Question: I generate java classes from db with hibernate. In configuration i set to generate:

And get 3 files from each table. For example:
Address.java
'''
package gen;
// Generated 16.08.2012 12:47:01 by Hibernate Tools 3.4.0.CR1
/**
* Address generated by hbm2java
*/
public class Address implements java.io.Serializable
{
private AddressId id;
public Address()
{
}
public Address(AddressId id)
{
this.id = id;
}
public AddressId getId()
{
return this.id;
}
public void setId(AddressId id)
{
this.id = id;
}
}
'''
AddressId.java
'''
package gen;
// Generated 16.08.2012 12:47:01 by Hibernate Tools 3.4.0.CR1
/**
* AddressId generated by hbm2java
*/
public class AddressId implements java.io.Serializable
{
private String codeOkato;
private String codeKladr;
private String postalCode;
private String region;
private String house;
private String building;
private String structure;
private String apartment;
private String note;
public AddressId()
{
}
public AddressId(String codeOkato, String codeKladr, String postalCode, String region, String house, String building,
String structure, String apartment, String note)
{
this.codeOkato = codeOkato;
this.codeKladr = codeKladr;
this.postalCode = postalCode;
this.region = region;
this.house = house;
this.building = building;
this.structure = structure;
this.apartment = apartment;
this.note = note;
}
public String getCodeOkato()
{
return this.codeOkato;
}
public void setCodeOkato(String codeOkato)
{
this.codeOkato = codeOkato;
}
public String getCodeKladr()
{
return this.codeKladr;
}
public void setCodeKladr(String codeKladr)
{
this.codeKladr = codeKladr;
}
public String getPostalCode()
{
return this.postalCode;
}
public void setPostalCode(String postalCode)
{
this.postalCode = postalCode;
}
public String getRegion()
{
return this.region;
}
public void setRegion(String region)
{
this.region = region;
}
public String getHouse()
{
return this.house;
}
public void setHouse(String house)
{
this.house = house;
}
public String getBuilding()
{
return this.building;
}
public void setBuilding(String building)
{
this.building = building;
}
public String getStructure()
{
return this.structure;
}
public void setStructure(String structure)
{
this.structure = structure;
}
public String getApartment()
{
return this.apartment;
}
public void setApartment(String apartment)
{
this.apartment = apartment;
}
public String getNote()
{
return this.note;
}
public void setNote(String note)
{
this.note = note;
}
public boolean equals(Object other)
{
if ((this == other))
return true;
if ((other == null))
return false;
if (!(other instanceof AddressId))
return false;
AddressId castOther = (AddressId) other;
return ((this.getCodeOkato() == castOther.getCodeOkato()) || (this.getCodeOkato() != null
&& castOther.getCodeOkato() != null && this.getCodeOkato().equals(castOther.getCodeOkato())))
&& ((this.getCodeKladr() == castOther.getCodeKladr()) || (this.getCodeKladr() != null
&& castOther.getCodeKladr() != null && this.getCodeKladr().equals(castOther.getCodeKladr())))
&& ((this.getPostalCode() == castOther.getPostalCode()) || (this.getPostalCode() != null
&& castOther.getPostalCode() != null && this.getPostalCode().equals(castOther.getPostalCode())))
&& ((this.getRegion() == castOther.getRegion()) || (this.getRegion() != null && castOther.getRegion() != null && this
.getRegion().equals(castOther.getRegion())))
&& ((this.getHouse() == castOther.getHouse()) || (this.getHouse() != null && castOther.getHouse() != null && this
.getHouse().equals(castOther.getHouse())))
&& ((this.getBuilding() == castOther.getBuilding()) || (this.getBuilding() != null
&& castOther.getBuilding() != null && this.getBuilding().equals(castOther.getBuilding())))
&& ((this.getStructure() == castOther.getStructure()) || (this.getStructure() != null
&& castOther.getStructure() != null && this.getStructure().equals(castOther.getStructure())))
&& ((this.getApartment() == castOther.getApartment()) || (this.getApartment() != null
&& castOther.getApartment() != null && this.getApartment().equals(castOther.getApartment())))
&& ((this.getNote() == castOther.getNote()) || (this.getNote() != null && castOther.getNote() != null && this
.getNote().equals(castOther.getNote())));
}
public int hashCode()
{
int result = 17;
result = 37 * result + (getCodeOkato() == null ? 0 : this.getCodeOkato().hashCode());
result = 37 * result + (getCodeKladr() == null ? 0 : this.getCodeKladr().hashCode());
result = 37 * result + (getPostalCode() == null ? 0 : this.getPostalCode().hashCode());
result = 37 * result + (getRegion() == null ? 0 : this.getRegion().hashCode());
result = 37 * result + (getHouse() == null ? 0 : this.getHouse().hashCode());
result = 37 * result + (getBuilding() == null ? 0 : this.getBuilding().hashCode());
result = 37 * result + (getStructure() == null ? 0 : this.getStructure().hashCode());
result = 37 * result + (getApartment() == null ? 0 : this.getApartment().hashCode());
result = 37 * result + (getNote() == null ? 0 : this.getNote().hashCode());
return result;
}
}
'''
Address.hbm.xml
'''
<?xml version="1.0"?>
<!DOCTYPE hibernate-mapping PUBLIC "-//Hibernate/Hibernate Mapping DTD 3.0//EN"
"http://hibernate.sourceforge.net/hibernate-mapping-3.0.dtd">
<!-- Generated 16.08.2012 12:47:01 by Hibernate Tools 3.4.0.CR1 -->
<hibernate-mapping>
<class name="gen.Address" table="address">
<composite-id name="id" class="gen.AddressId">
<key-property name="codeOkato" type="string">
<column name="code_okato" length="11" />
</key-property>
<key-property name="codeKladr" type="string">
<column name="code_kladr" length="20" />
</key-property>
<key-property name="postalCode" type="string">
<column name="postal_code" length="6" />
</key-property>
<key-property name="region" type="string">
<column name="region" />
</key-property>
<key-property name="house" type="string">
<column name="house" />
</key-property>
<key-property name="building" type="string">
<column name="building" />
</key-property>
<key-property name="structure" type="string">
<column name="structure" />
</key-property>
<key-property name="apartment" type="string">
<column name="apartment" />
</key-property>
<key-property name="note" type="string">
<column name="note" length="1500" />
</key-property>
</composite-id>
</class>
</hibernate-mapping>
'''
How you can see in mapping file uses class Address.java. But with this class i cant set or get any parametrs like 'apartment' or 'building'. There only in AddressId class.
I all examples with hibernate what i see uses only one java class. What function of second class which hibernate fenerate.
So i wanna do all correct. And how i gonna generate java classes or use what i generete to waork with xml files and data base?
And another question how to create annotations in cenerated java classes autometiclly?
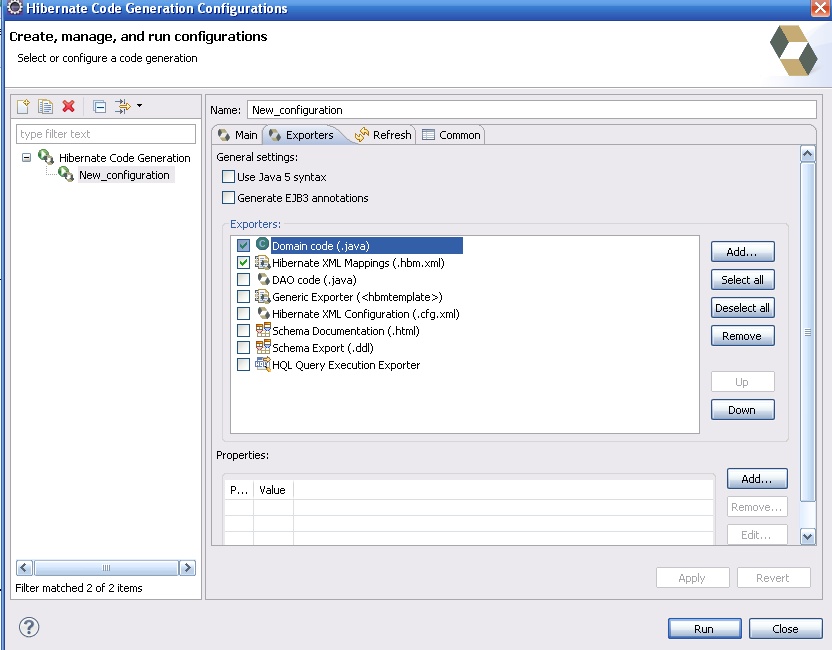
Answer: To generate annotations instead of hbm.xml, you should uncheck and choose .
Hibernate generates separate class for ID when table's primary key consists of multiple columns. It also does so when table does not have primary key at all.